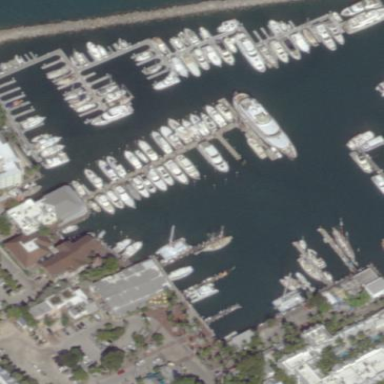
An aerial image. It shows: Marina area for leisure land.